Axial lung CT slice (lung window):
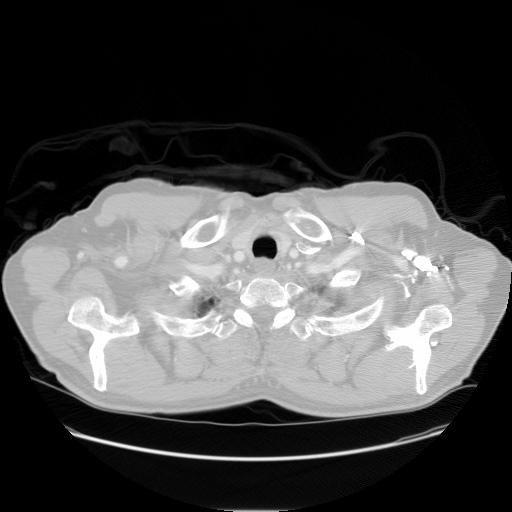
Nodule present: no